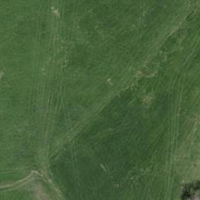
EUNIS habitat code: 52
Species observed at this site:
Chorthippus biguttulus